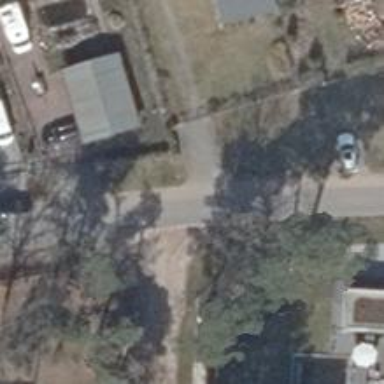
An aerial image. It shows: Residential road with asphalt surface and sidewalks.